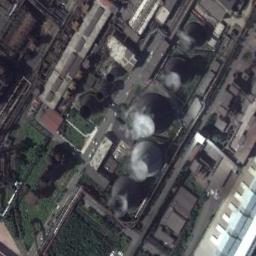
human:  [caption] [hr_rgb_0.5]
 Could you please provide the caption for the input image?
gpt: There are workshops and machinery in the thermal power station  There are eight cooling towers and five are steaming .

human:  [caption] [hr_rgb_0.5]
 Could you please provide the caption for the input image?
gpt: There is a thermal power station that is emitting smoke between two roads .

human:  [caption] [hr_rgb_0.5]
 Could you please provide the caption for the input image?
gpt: Many buildings of different shapes are next to the thermal power station .

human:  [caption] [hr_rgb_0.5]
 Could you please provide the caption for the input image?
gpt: The thermal power station is next to some buildings and trees with white mist above .

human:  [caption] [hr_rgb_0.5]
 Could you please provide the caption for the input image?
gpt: There are many buildings and several chimneys on the thermal power station .